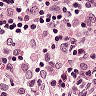
Metastatic tissue present: no